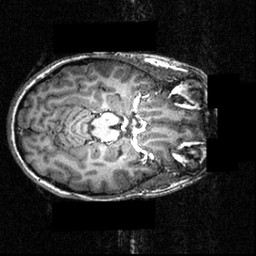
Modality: T1w
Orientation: axial
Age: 24
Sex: female
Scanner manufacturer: siemens
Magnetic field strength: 3.951 T
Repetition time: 1.5 s
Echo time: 0.00335 s